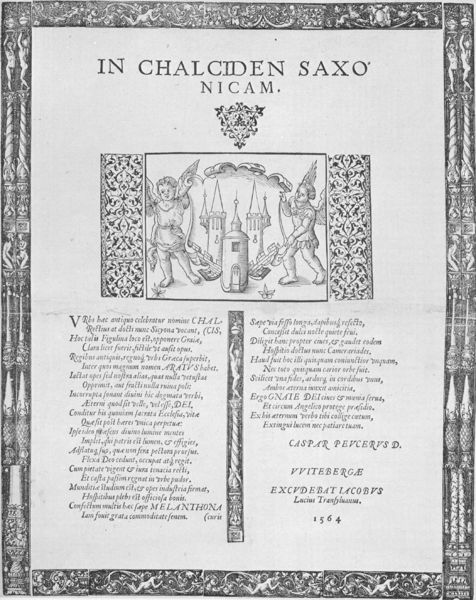
Titel: IN CHALCIDEN SAXONICAM.
Künstler: Kaspar Peucer
Standort: Wolfenbüttel
Institution: Herzog August Bibliothek
Schlagwörter: akt, flügel, himmel, nackt, weiß, wolken, dreieck, stadt, blume, grau, schmuck, schwarz, zeichnung, schloss, hochformat, ornament, alt, geschichte, rahmen, bild, schlank, figur, blatt, turm, turmspitze, engel, schrift, zwei, grafik, spalten, rand, figuren, floral, ornamente, verzierung, dünn, buch, burg, türme, festung, druck, stich, seite, illustration, schwarzweiß, text, zeitung, bericht, buchstaben, initiale, überschrift, buchseite, römer, wappen, gedicht, zier, putten, putti, flugblatt, beschreibung, römisch, latein, lateinisch, feste, sachsen, caspar, spalte, strophe, vers, engelsflügel, wittenberg, üerschrift, ite, 1564, saxo, chalciden, peuler